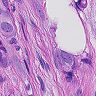
Metastatic tissue present: yes